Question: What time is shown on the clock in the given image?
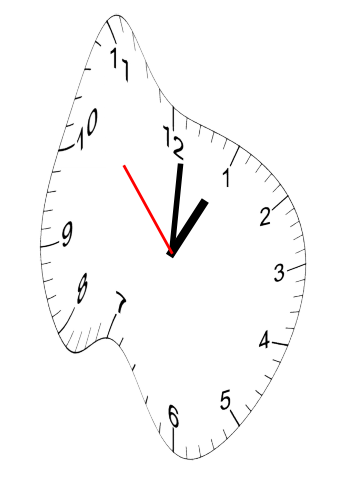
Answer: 01:00:53